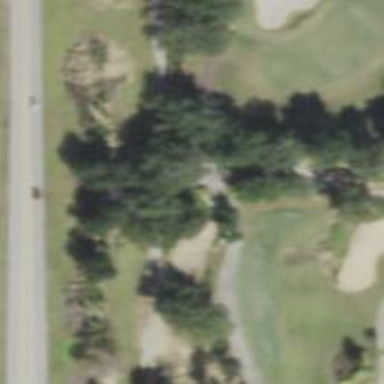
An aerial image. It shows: Service road used as golf cart path.